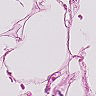
Metastatic tissue present: no